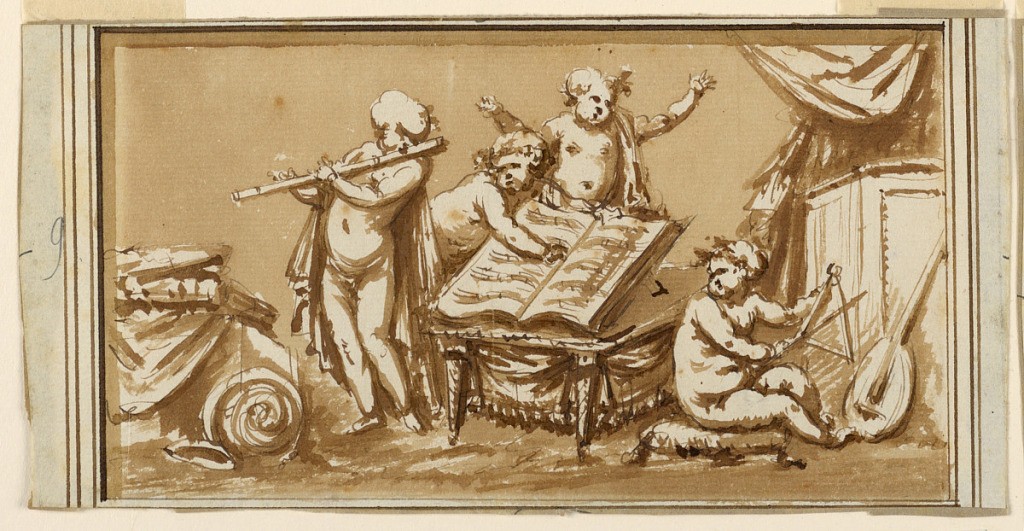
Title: Design for a Frieze with the Allegory of Music
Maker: Piat Joseph Sauvage, French, 1744 - 1818
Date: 1785-1790
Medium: Pen and ink, brush and sepia wash on paper
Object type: Drawing
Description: A putto plays the flute while another holds the music book. A third plays the triangle, a fourth listens.